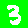
Digit: 3